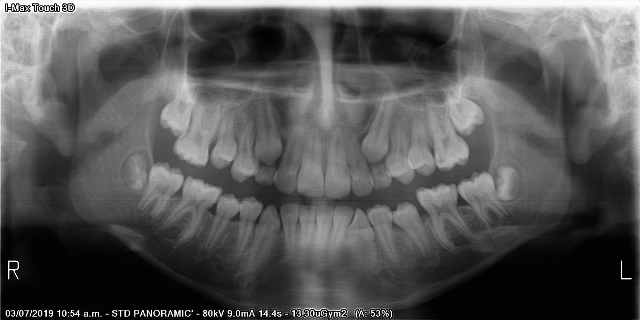
adult